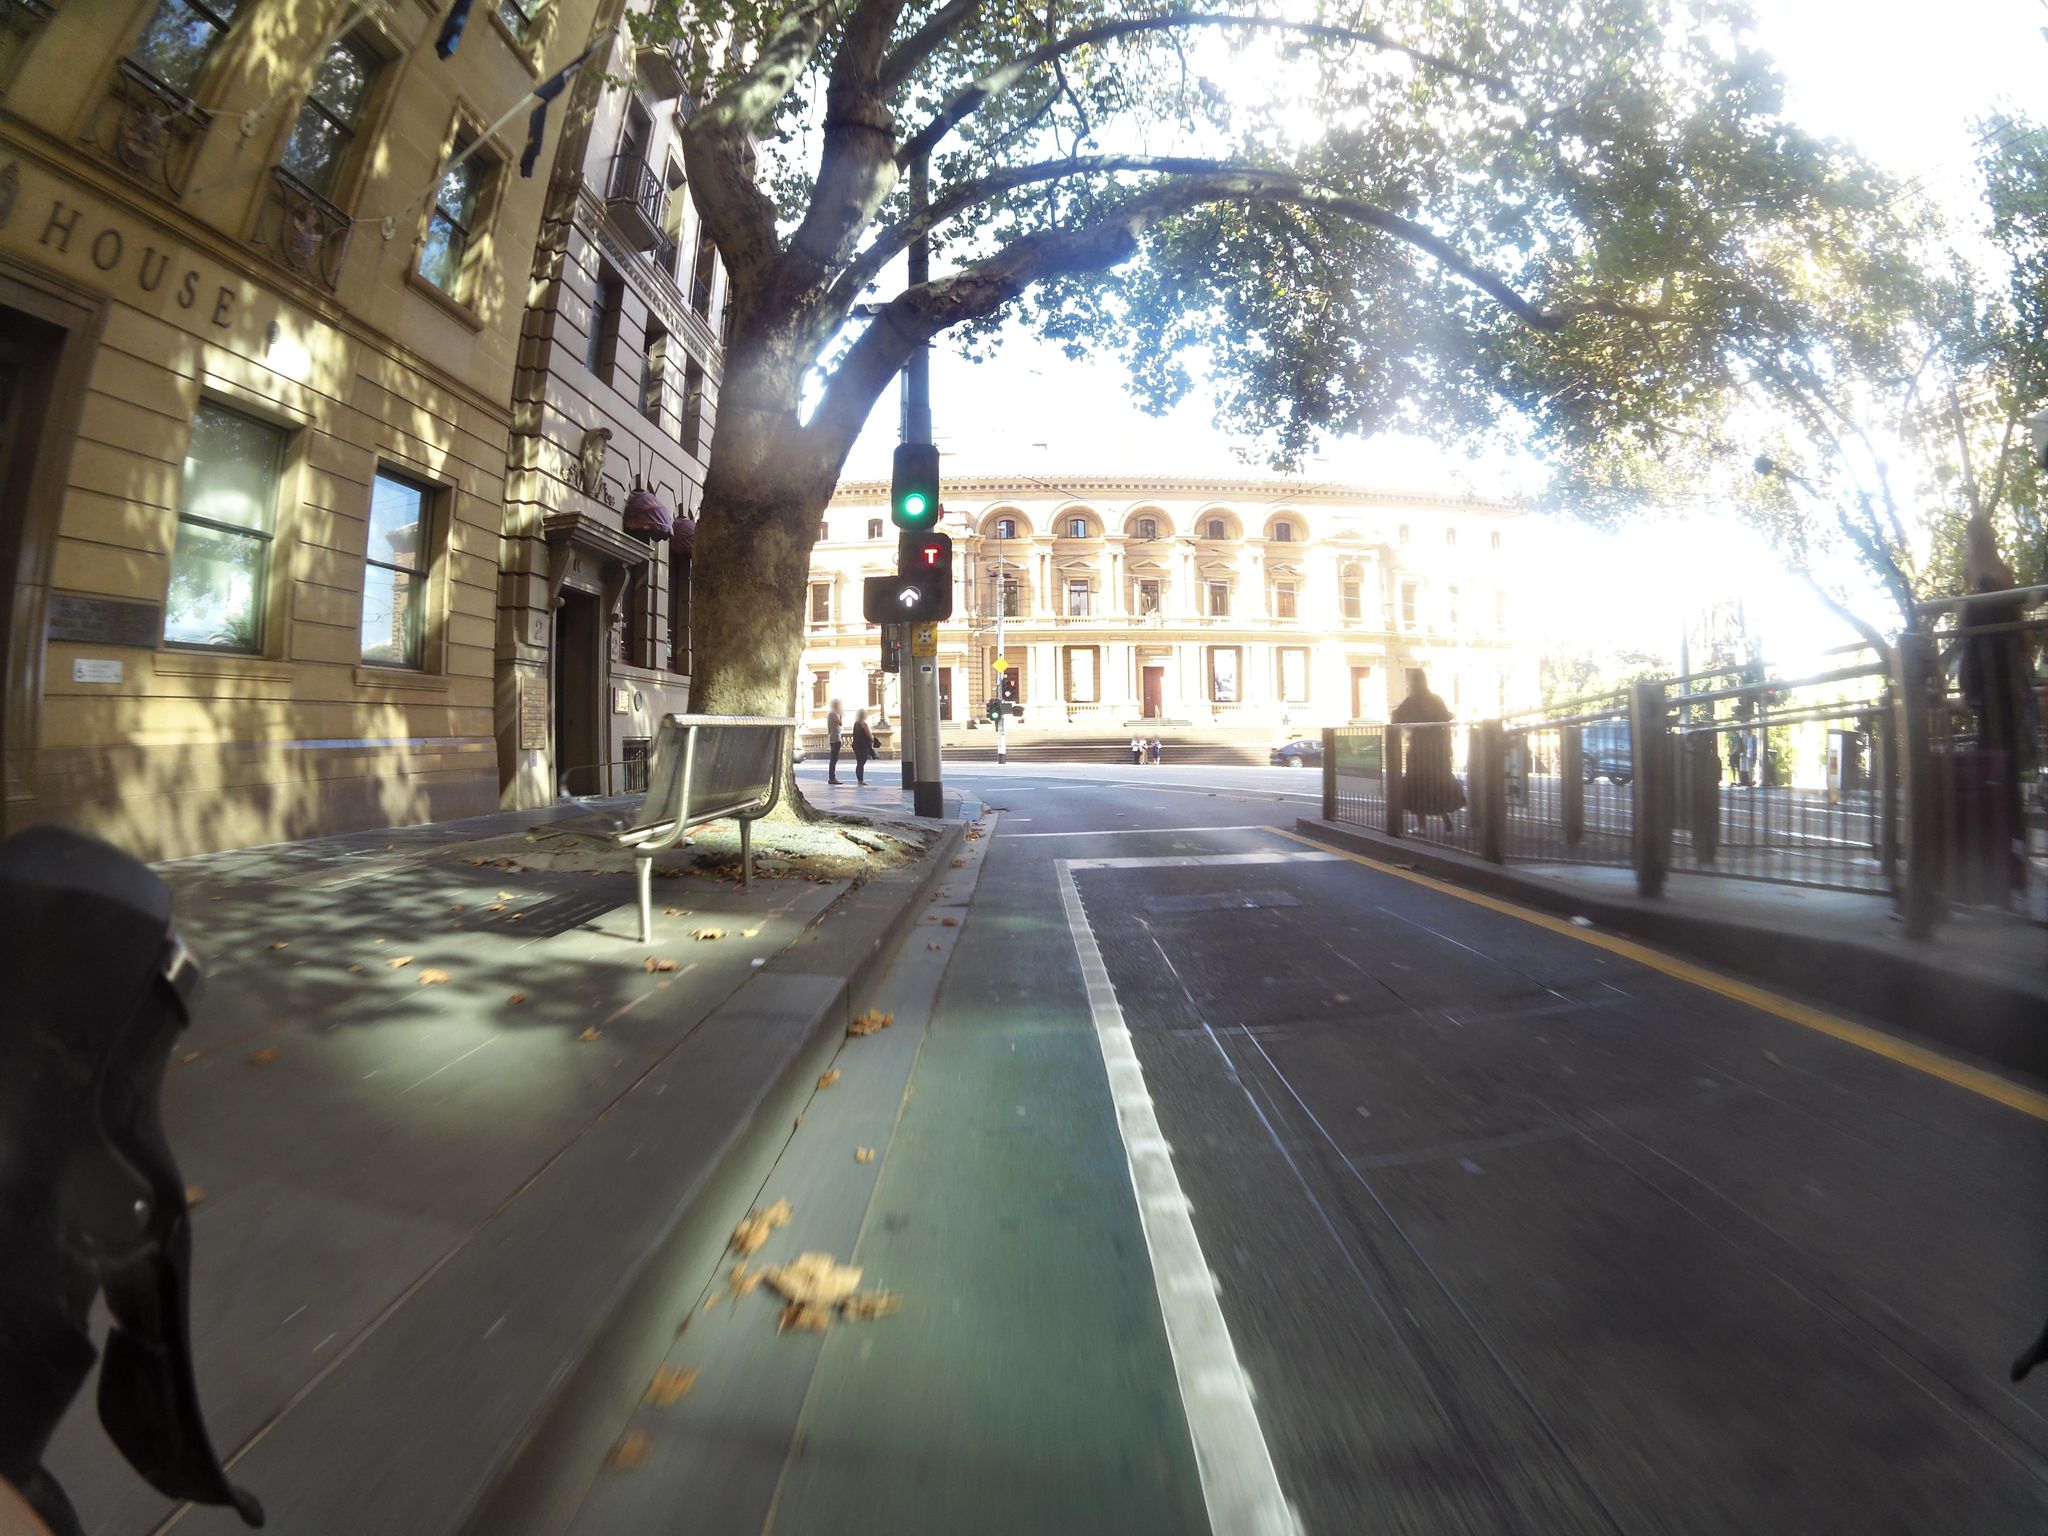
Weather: clear
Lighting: day
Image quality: good
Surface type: cycling surface
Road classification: corridor
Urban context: urban centre
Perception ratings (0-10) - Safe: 5.76, Lively: 7.38, Beautiful: 9.38, Boring: 2.47, Depressing: 1.45, Wealthy: 4.39